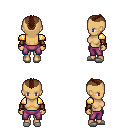
a pixel art fantasy rpg character, female body template, human, tanned skin, gold arm armor, magenta pants, brown short mohawk hairstyle, leather bracers, white slippers, four views (front, back, left, right), 2x2 character sprite sheet, small pixel art, hard edges, no anti-aliasing